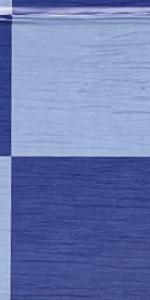
Label: Empty